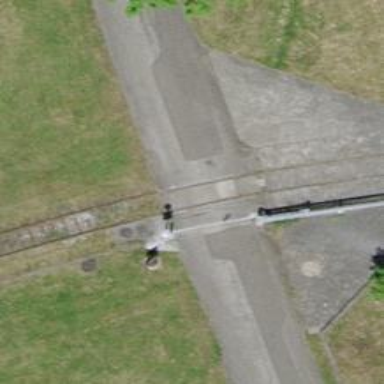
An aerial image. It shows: Railway spur service.